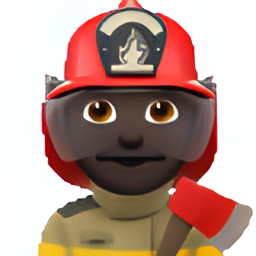
Name: male firefighter type 6
Emoji: 👨🏿‍🚒
Group: People & Body
Sub-group: person-role